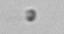
Label: nanoplankton_mix